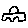
Label: car